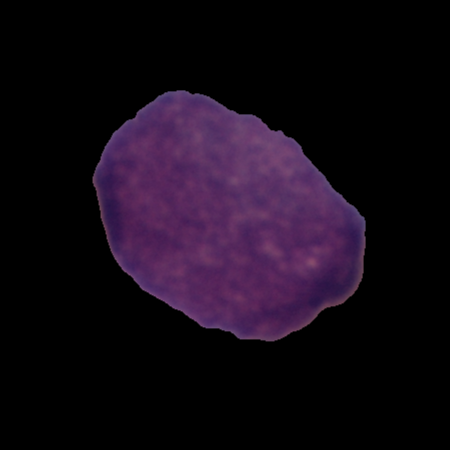
Label: healthy